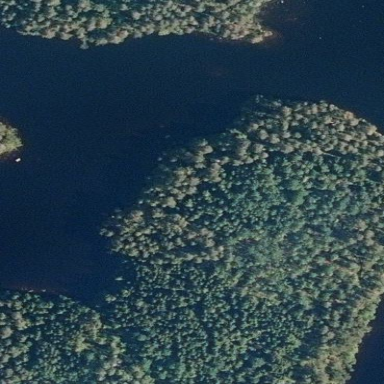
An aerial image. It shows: Beautiful woodland area.